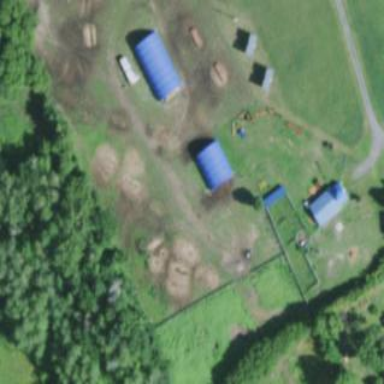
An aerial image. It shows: Farmyard area.